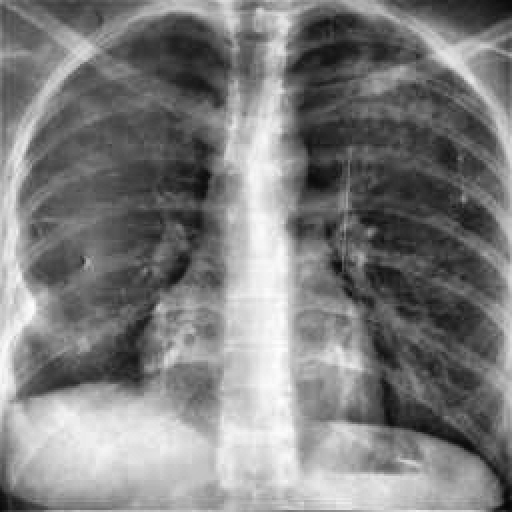
Finding: TUBERCULOSIS